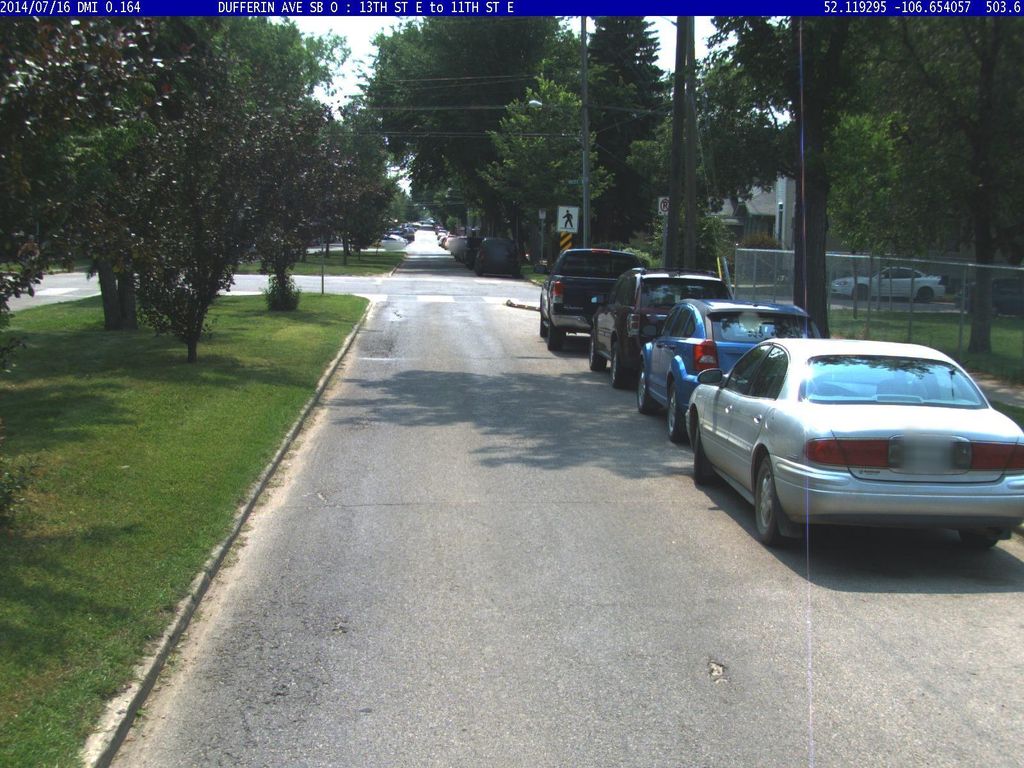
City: saskatoon